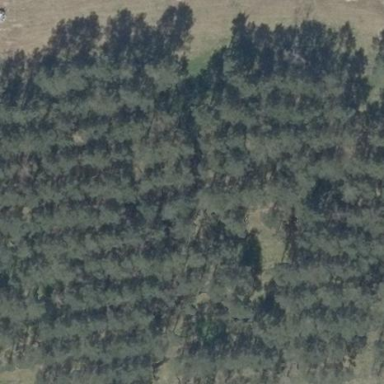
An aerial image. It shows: Evergreen needle-leaved forest.